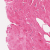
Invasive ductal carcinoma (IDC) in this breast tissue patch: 0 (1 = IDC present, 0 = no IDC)